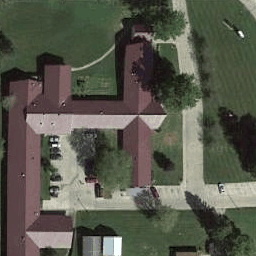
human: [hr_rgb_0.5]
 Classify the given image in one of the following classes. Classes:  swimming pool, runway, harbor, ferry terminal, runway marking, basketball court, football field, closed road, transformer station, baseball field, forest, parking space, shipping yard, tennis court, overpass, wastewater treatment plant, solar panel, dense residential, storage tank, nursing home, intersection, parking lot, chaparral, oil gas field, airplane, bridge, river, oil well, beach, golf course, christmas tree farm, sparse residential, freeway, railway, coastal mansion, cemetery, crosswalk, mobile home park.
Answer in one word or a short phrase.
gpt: nursing home